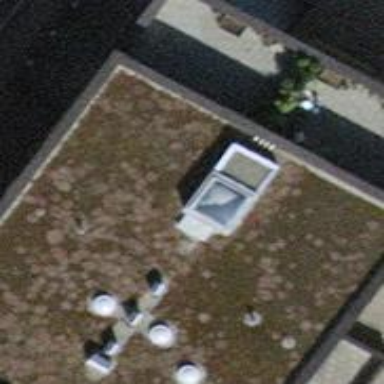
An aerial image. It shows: Apartment building with flat roof.